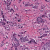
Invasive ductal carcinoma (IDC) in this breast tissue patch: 1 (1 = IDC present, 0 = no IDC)